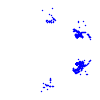
Particle: kaon